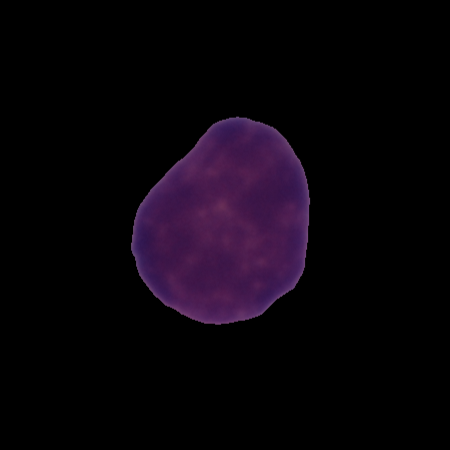
Label: healthy